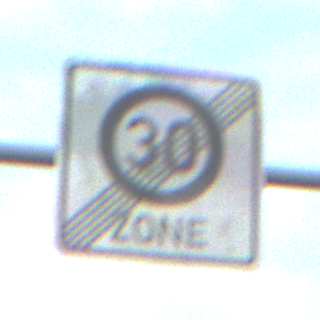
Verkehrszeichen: EndeZone30
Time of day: SunriseSunset
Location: Outdoor (RoadRail)
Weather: PartlyCloudy
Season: NotSpecified
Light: Natural